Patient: sex M, age 43
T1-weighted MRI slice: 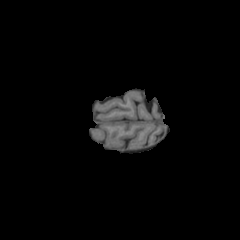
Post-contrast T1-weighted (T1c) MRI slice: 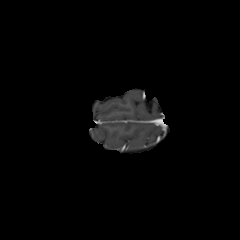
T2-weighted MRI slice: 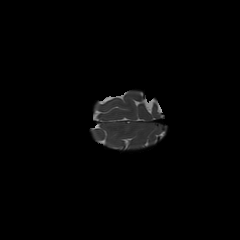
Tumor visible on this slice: no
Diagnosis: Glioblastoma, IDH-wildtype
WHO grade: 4